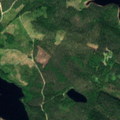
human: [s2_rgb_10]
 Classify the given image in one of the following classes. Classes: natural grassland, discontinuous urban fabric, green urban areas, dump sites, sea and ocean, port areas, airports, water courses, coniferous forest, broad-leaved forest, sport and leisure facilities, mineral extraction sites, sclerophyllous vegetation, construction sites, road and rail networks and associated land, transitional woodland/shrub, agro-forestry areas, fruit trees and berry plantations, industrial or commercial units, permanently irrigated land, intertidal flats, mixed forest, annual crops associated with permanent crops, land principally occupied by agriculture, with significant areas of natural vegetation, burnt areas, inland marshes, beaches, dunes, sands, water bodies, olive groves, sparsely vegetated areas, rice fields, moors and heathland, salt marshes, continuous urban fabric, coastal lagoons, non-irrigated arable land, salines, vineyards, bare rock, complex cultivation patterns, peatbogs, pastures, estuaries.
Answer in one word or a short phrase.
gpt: coniferous forest, mixed forest, transitional woodland/shrub, water bodies